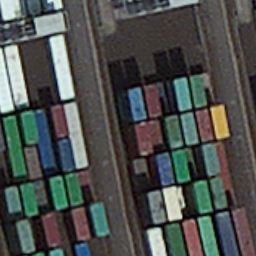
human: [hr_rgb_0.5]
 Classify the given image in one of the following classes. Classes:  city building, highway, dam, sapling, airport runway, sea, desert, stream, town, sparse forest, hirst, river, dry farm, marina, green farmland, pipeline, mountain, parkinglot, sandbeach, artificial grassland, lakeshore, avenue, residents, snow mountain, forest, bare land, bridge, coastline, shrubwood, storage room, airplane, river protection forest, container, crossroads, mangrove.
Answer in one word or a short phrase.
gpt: container